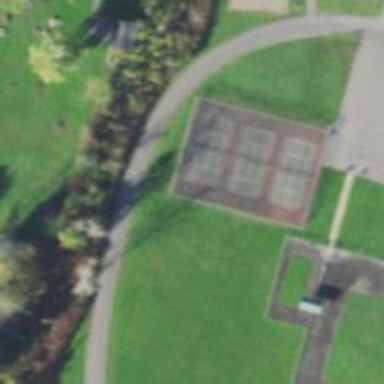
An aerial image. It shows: Tennis court on pitch.